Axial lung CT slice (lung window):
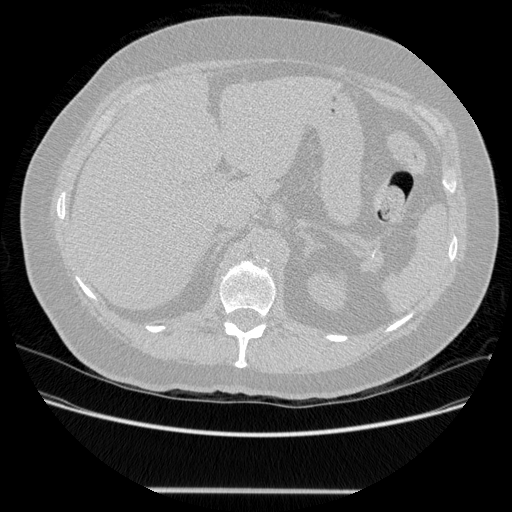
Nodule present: no